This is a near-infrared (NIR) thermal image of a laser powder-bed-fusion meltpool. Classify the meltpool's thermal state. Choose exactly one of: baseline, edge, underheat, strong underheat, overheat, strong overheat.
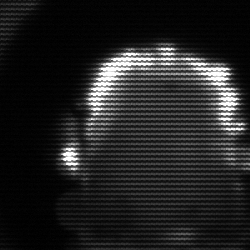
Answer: baseline